Question: I've started making a navigation bar using the nav tag, which worked perfectly. Using CSS, I set the width of my nav tag to 100%, as well as the border and padding set to 0.
I seem to have a few pixels on each side of the nav bar that aren't getting filled. I want the entire width to be covered with the nav bar, but I can't get it to work. Here is my html:
'''
<nav>
<ul>
<li><a href="home.html">Home</a></li>
<li>
<a href="test1.html">Test1 <span class="carrot"></span></a>
<div>
<ul>
<li><a href="test#testA">TestA</a></li>
<li><a href="test.html#B">TestB</a></li>
<li><a href="teset.C">TestC</a></li>
</ul>
</div>
</li>
<li><a href="test2.html">Test2</a></li>
<li><a href="test3.html">Test3</a></li>
</ul>
</nav>
'''
Css:
'''
nav {
background-color: #fff;
border: 1px solid #dedede;
border-radius: 4px;
box-shadow: 0 2px 2px -1px rgba(0, 0, 0, 0.055);
color: #888;
display: block;
margin: 8px 22px 8px 22px;
overflow: hidden;
width: 100%;
margin: 0;
padding: 0;
}
'''
What can I do to fix this?

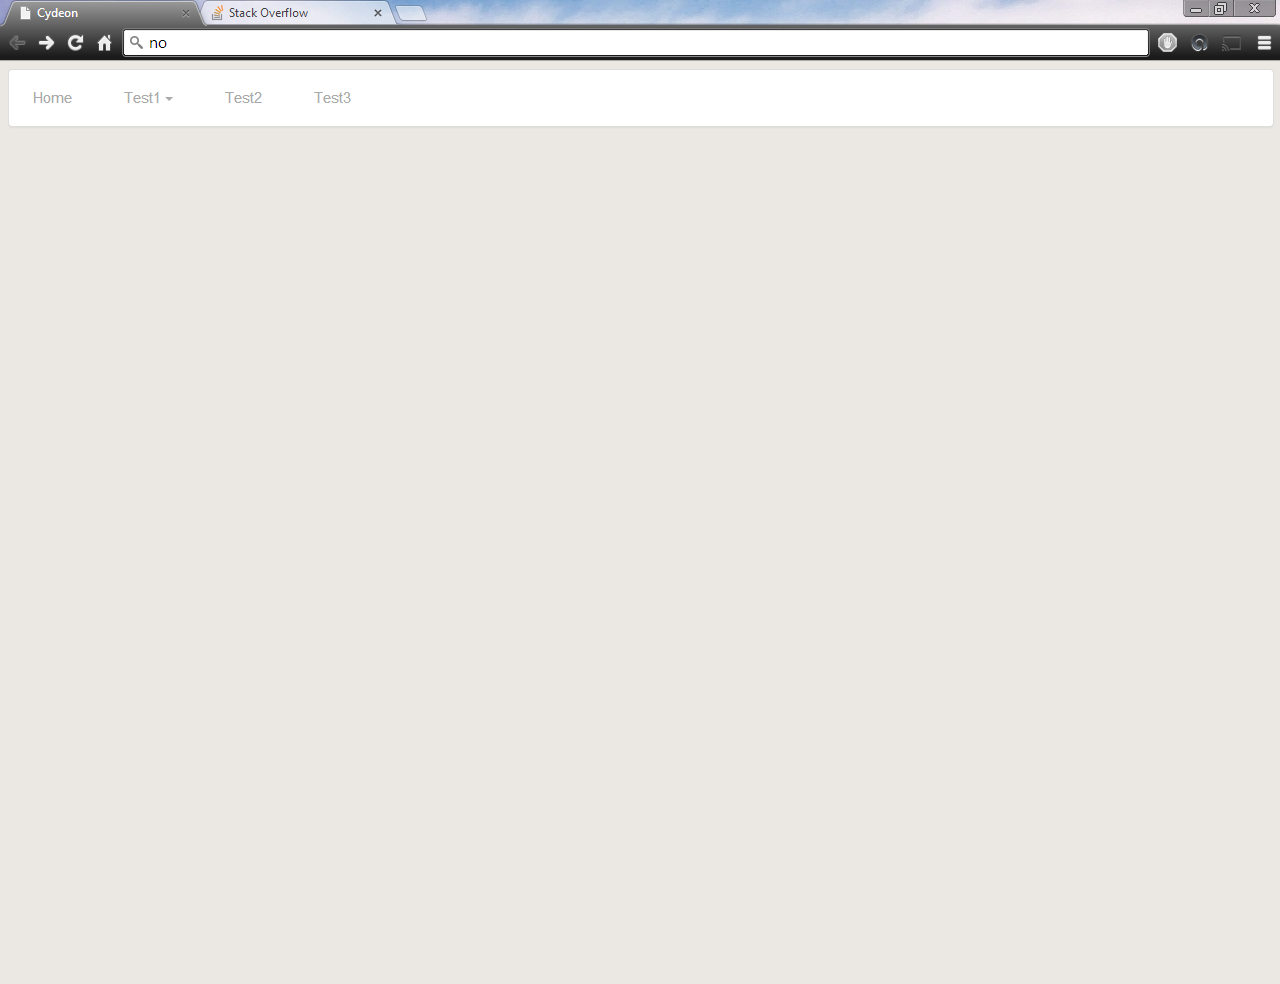
Answer: Set body to margin 0
'''
body{
margin: 0px;
}
'''